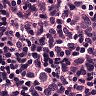
Metastatic tissue present: no